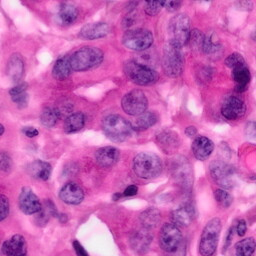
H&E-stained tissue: Pancreatic